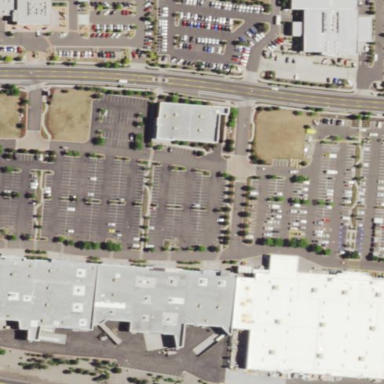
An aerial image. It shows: Retail area.